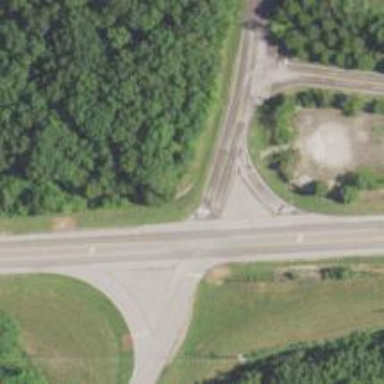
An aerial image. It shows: Stop road.